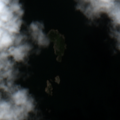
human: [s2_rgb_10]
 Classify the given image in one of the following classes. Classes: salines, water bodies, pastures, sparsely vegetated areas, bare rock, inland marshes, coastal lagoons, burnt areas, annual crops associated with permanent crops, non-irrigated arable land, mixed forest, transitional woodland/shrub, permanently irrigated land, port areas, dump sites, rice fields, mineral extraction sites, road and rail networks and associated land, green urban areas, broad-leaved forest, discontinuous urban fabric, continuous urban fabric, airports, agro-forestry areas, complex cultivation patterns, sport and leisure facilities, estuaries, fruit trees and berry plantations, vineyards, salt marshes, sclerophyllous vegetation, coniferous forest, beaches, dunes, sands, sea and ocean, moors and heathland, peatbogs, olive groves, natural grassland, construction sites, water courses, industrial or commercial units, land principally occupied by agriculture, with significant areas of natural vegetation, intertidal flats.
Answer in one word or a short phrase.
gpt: bare rock, sea and ocean